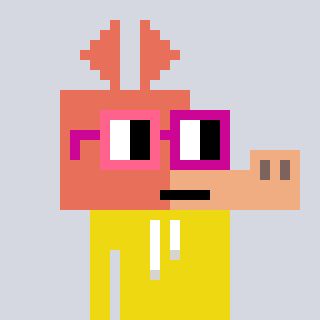
a pixel art character with square pink and red glasses, a aardvark-shaped head and a yellow-colored body on a cool background